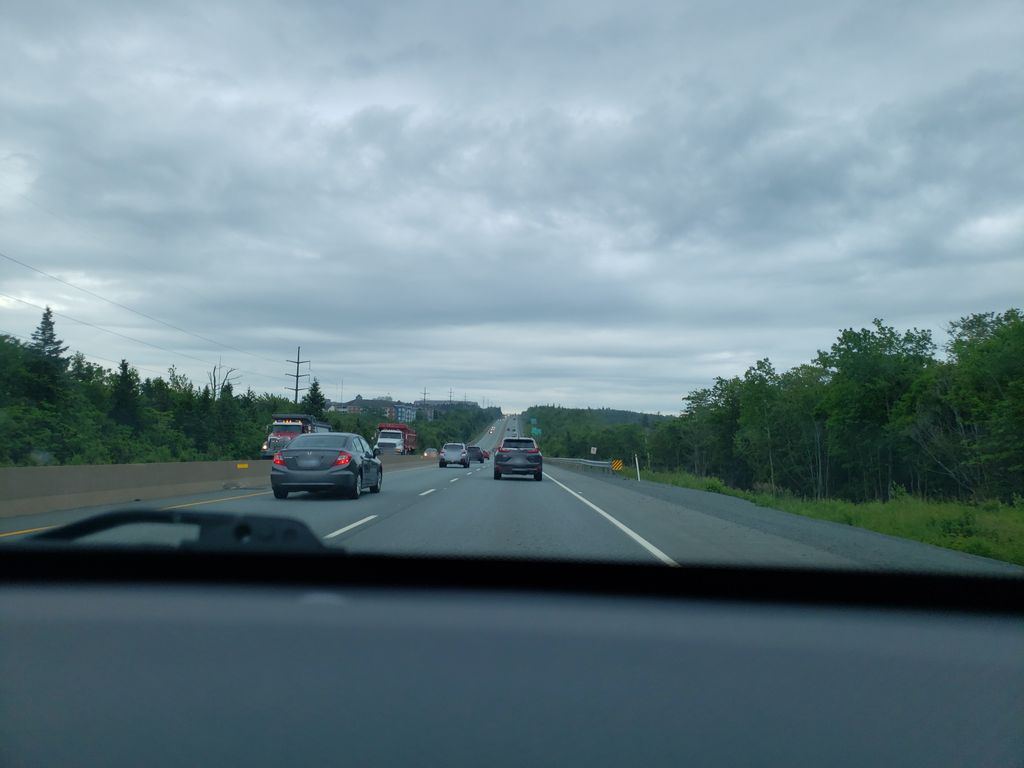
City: halifax